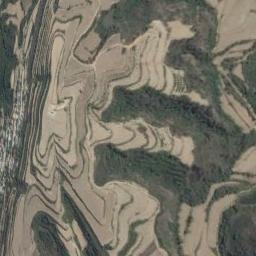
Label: terrace